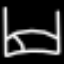
Label: bed